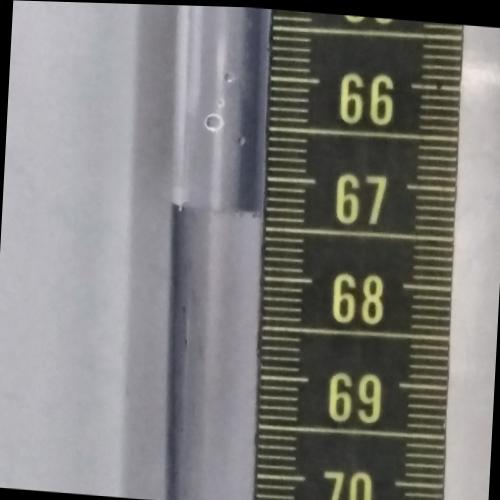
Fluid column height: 67.4 cm